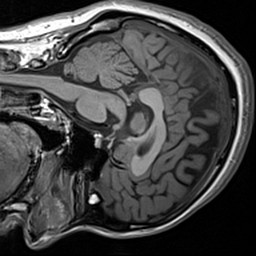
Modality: T1w
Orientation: sagittal
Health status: healthy
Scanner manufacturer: siemens
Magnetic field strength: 3 T
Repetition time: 1.9 s
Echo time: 0.00227 s